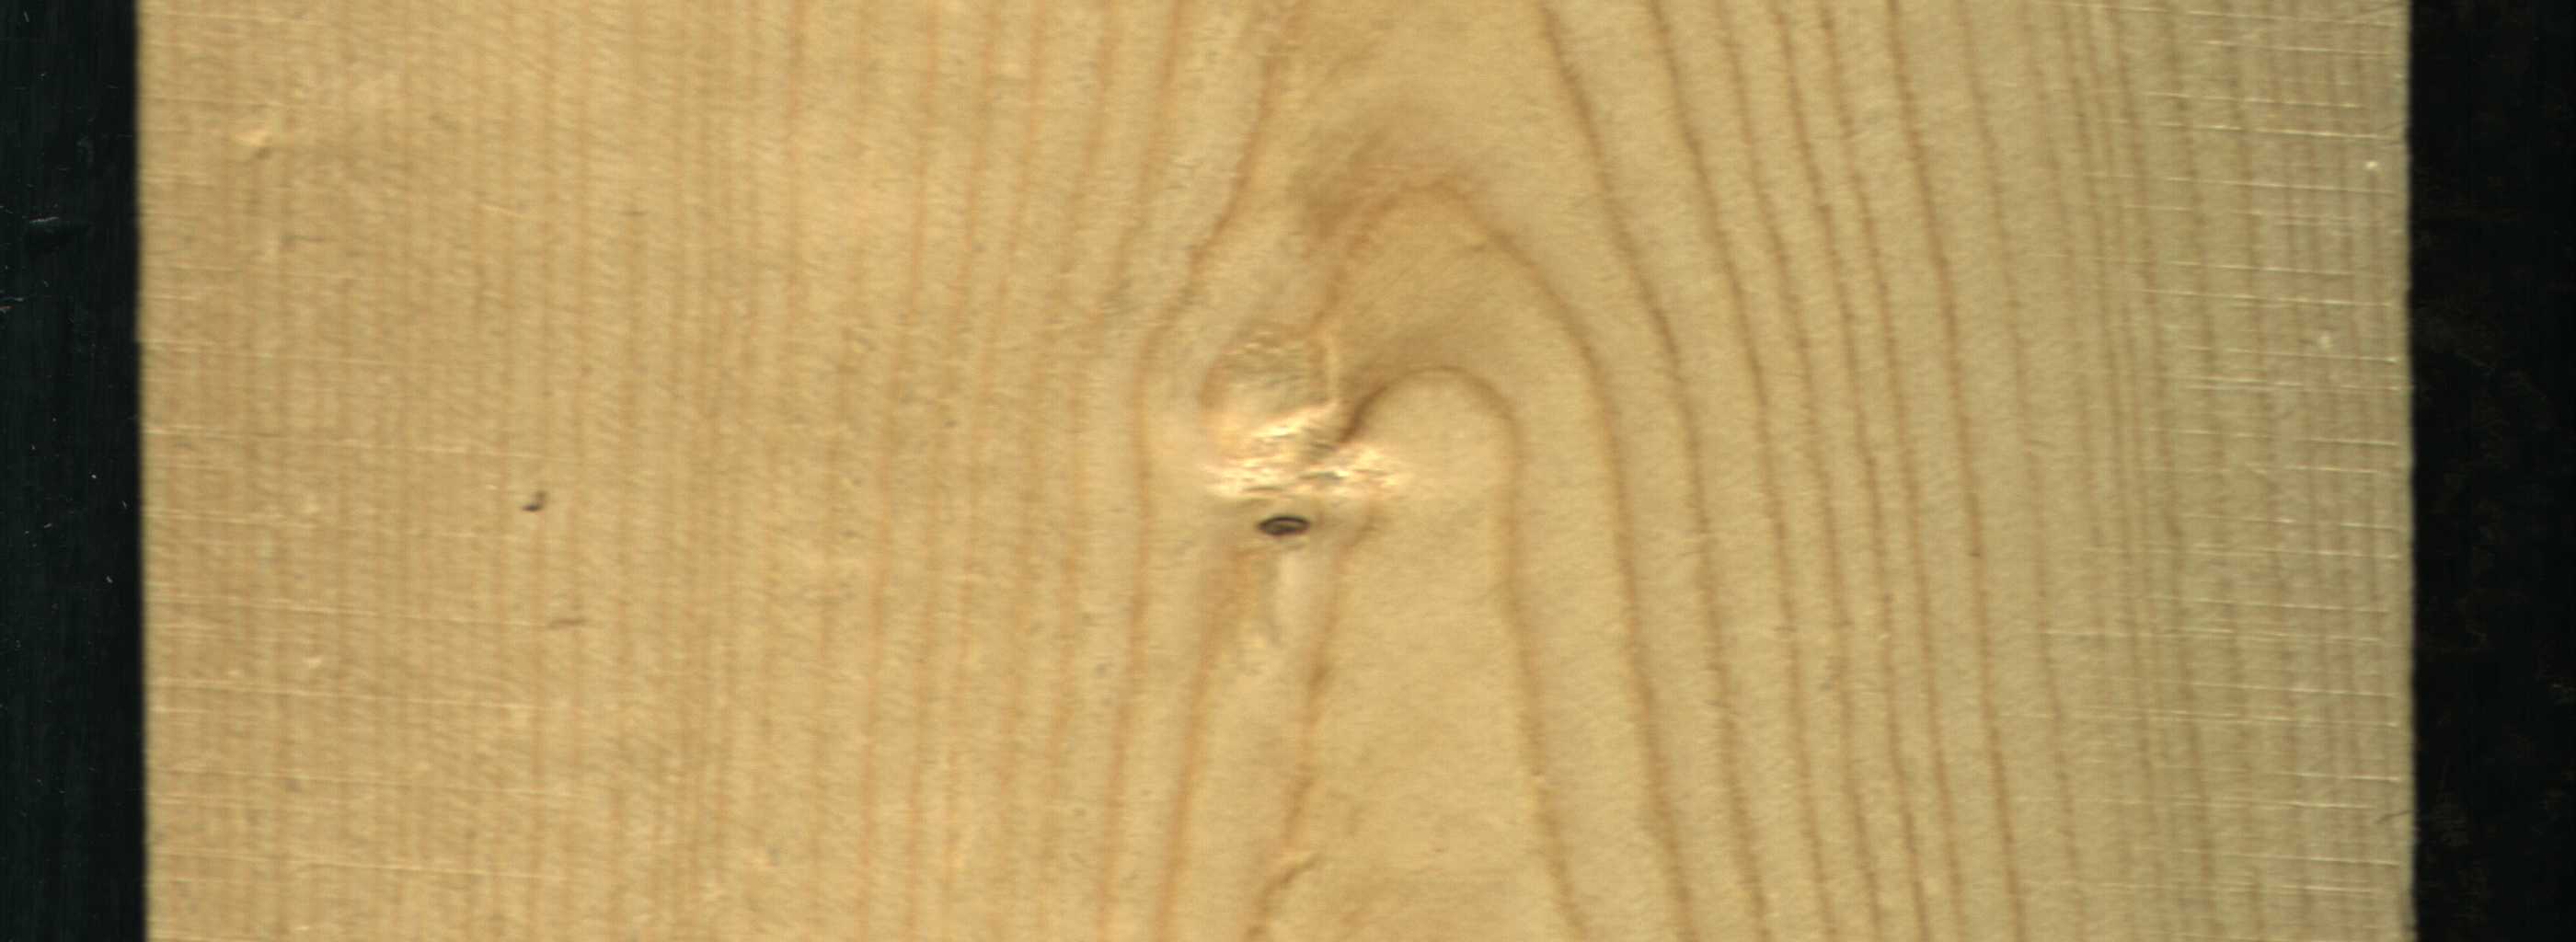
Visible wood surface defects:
Live_Knot